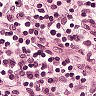
Metastatic tissue present: no